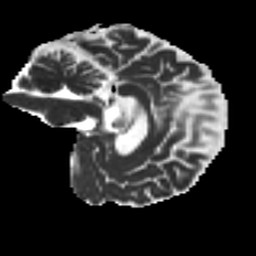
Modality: MD
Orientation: sagittal
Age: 72
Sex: male
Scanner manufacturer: ge
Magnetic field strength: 3 T
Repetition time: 7.8 s
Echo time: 0.0609 s